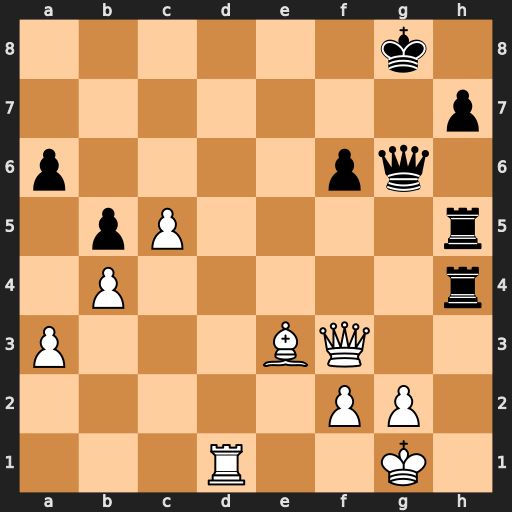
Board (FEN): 6k1/7p/p4pq1/1pP4r/1P5r/P3BQ2/5PP1/3R2K1
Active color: w
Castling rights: -
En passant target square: -
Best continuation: Qa8+ Kg7 Rd7+ Qf7 Rxf7+